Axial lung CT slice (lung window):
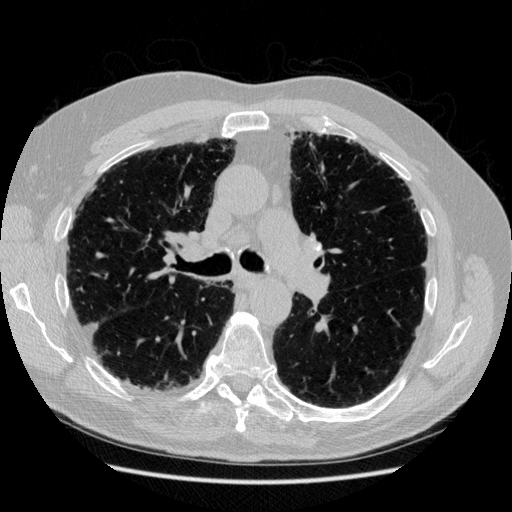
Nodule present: no